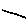
Label: line